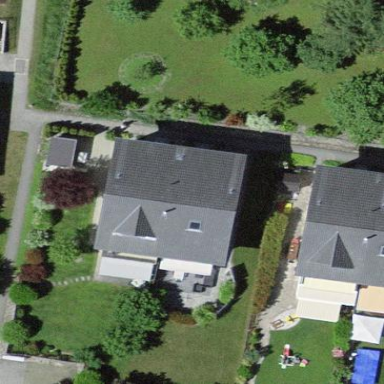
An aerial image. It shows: Terrace building.